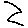
Label: zigzag